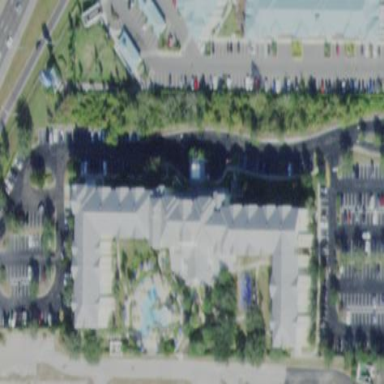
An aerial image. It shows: Hotel building.